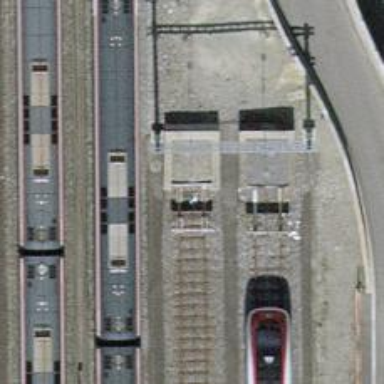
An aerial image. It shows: Railway buffer stop.